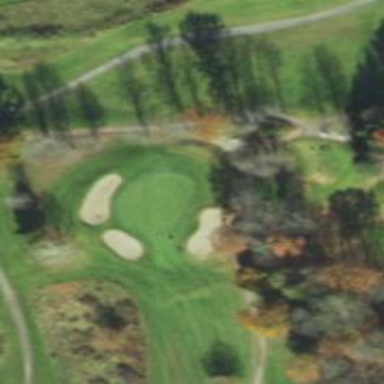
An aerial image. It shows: Path for both roads and golfers.